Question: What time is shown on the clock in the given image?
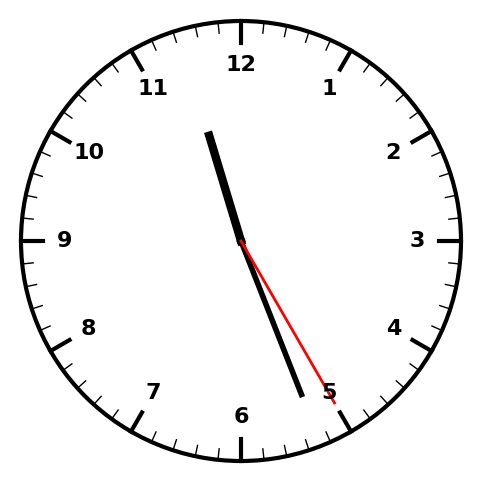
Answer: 11:26:25